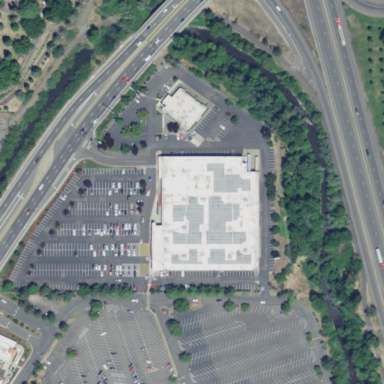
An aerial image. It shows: Retail building that houses department store.